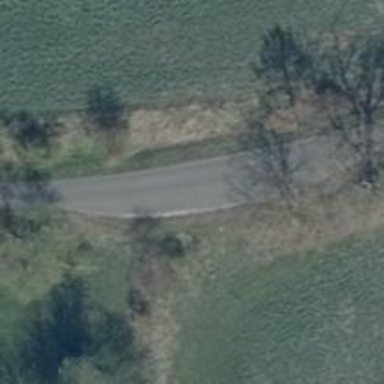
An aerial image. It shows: Unclassified road with asphalt surface.